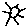
Label: sun